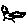
Label: bird